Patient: sex M, age 47
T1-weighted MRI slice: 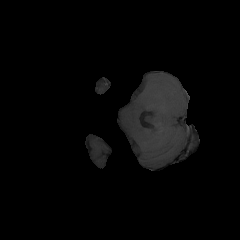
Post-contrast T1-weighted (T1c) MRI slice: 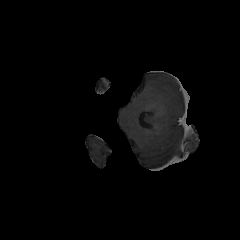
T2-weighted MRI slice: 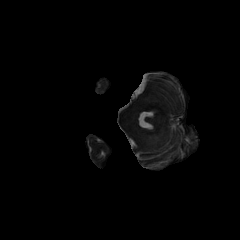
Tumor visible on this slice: no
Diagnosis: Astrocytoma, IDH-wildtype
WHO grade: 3